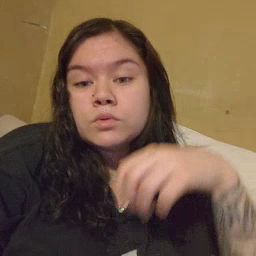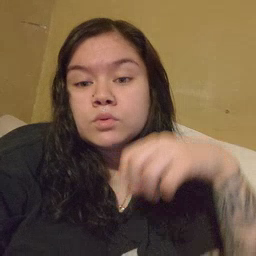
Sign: drop